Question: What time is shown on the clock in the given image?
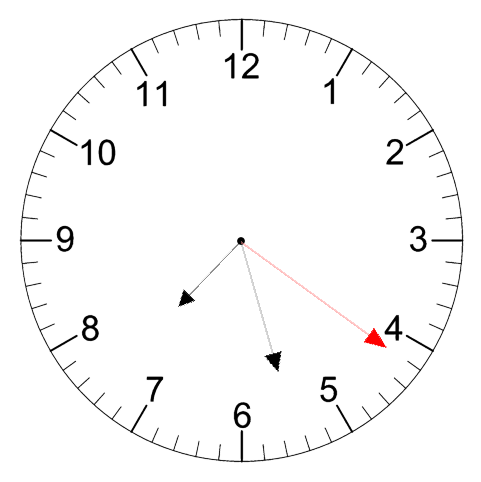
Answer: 07:27:21